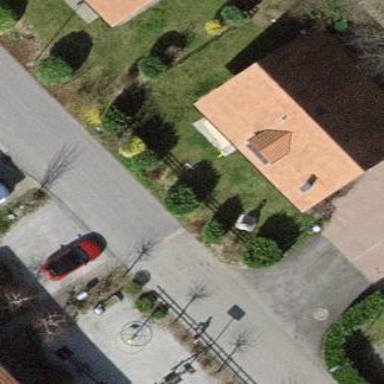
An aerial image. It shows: Simple and straightforward house.